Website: home-depot
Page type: customer-info-address
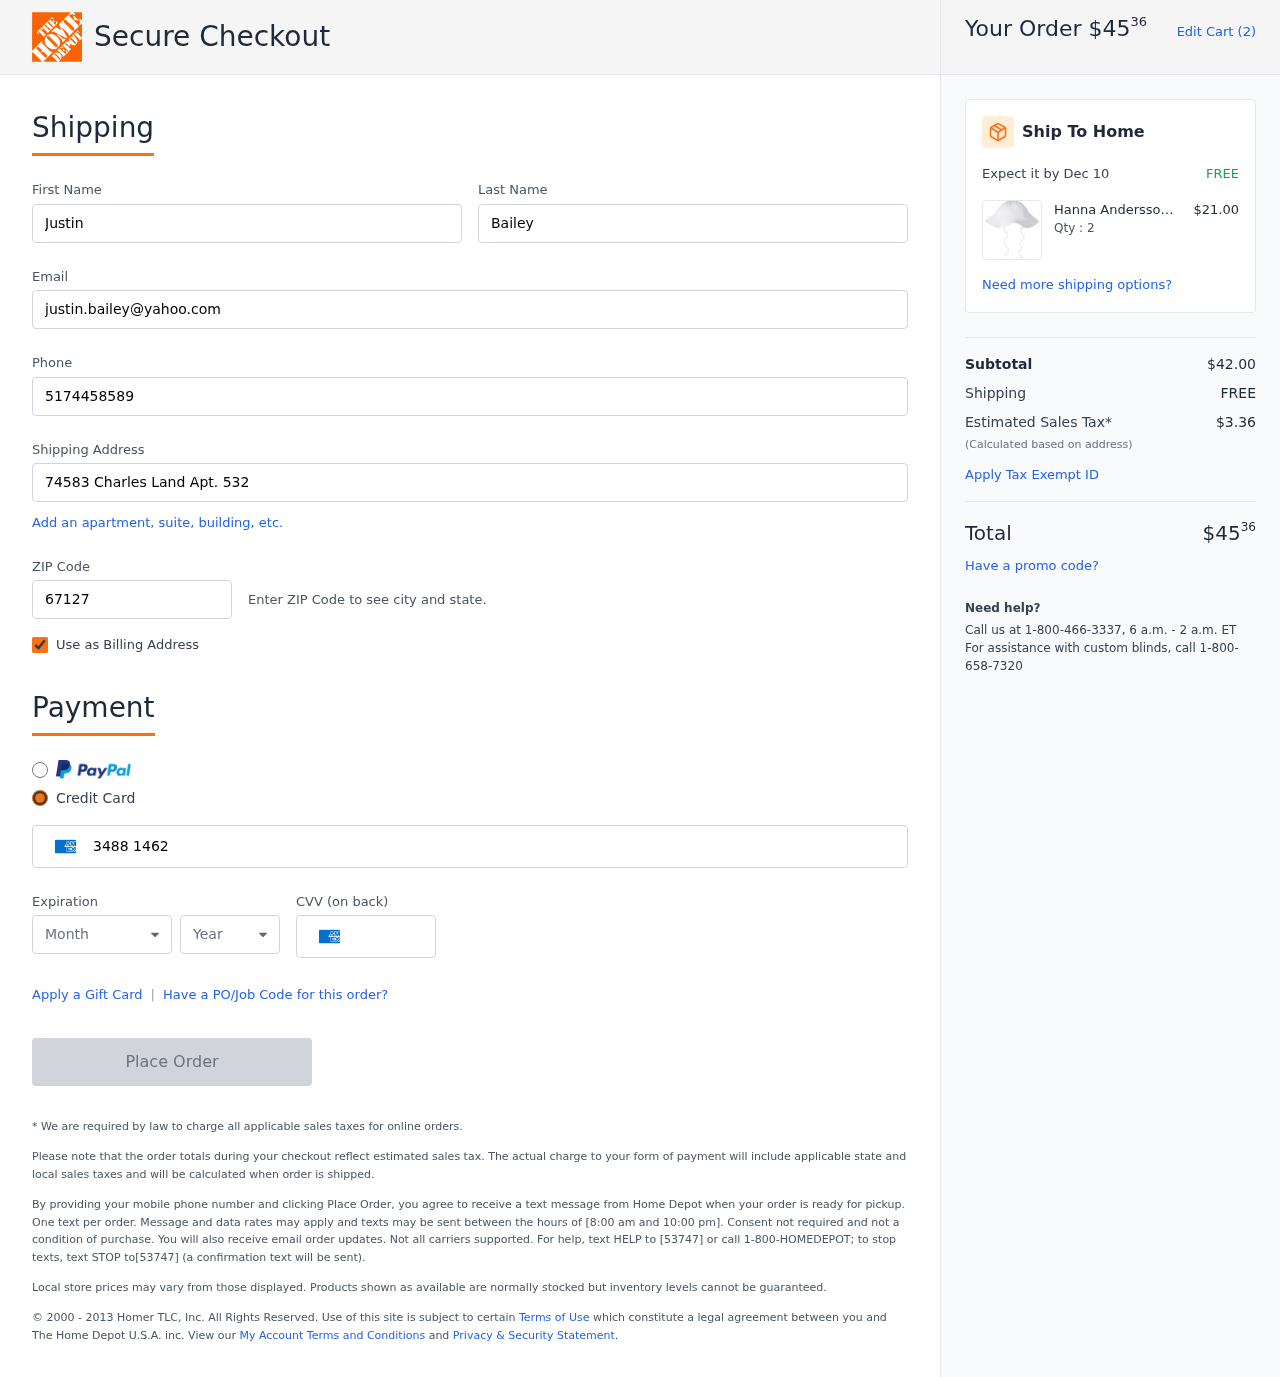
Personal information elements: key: PII_CARD_CVV
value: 2923
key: PII_CARD_EXPIRY_MONTH
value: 04
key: PII_CARD_EXPIRY_YEAR
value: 29
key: PII_CARD_NUMBER
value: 3488 1462 6923 572
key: PII_EMAIL
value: justin.bailey@yahoo.com
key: PII_FIRSTNAME
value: Justin
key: PII_LASTNAME
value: Bailey
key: PII_PHONE
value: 5174458589
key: PII_POSTCODE
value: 67127
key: PII_STREET
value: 74583 Charles Land Apt. 532
Product elements: key: PRODUCT1_BRAND
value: Hanna Andersson
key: PRODUCT1_NAME
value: Moon and Back by Hanna Andersson Infant and Toddler Sun Hat White 1-3 Years
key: PRODUCT1_NAME
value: Moon and Back by Han...
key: PRODUCT1_PRICE
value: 21
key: PRODUCT1_QUANTITY
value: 2
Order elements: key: ORDER_TOTAL
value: $4536
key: ORDER_NUM_ITEMS
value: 2
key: ORDER_DELIVERY_DATE
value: Dec 10
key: ORDER_SUBTOTAL
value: $42.00
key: ORDER_SHIPPING_COST
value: FREE
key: ORDER_TAX
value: $3.36